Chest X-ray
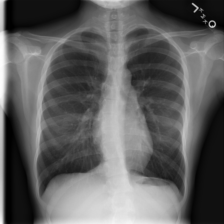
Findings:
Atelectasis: negative
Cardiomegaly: negative
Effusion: negative
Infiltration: negative
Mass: negative
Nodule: negative
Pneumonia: negative
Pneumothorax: negative
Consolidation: negative
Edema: negative
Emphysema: negative
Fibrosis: negative
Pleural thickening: negative
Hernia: negative